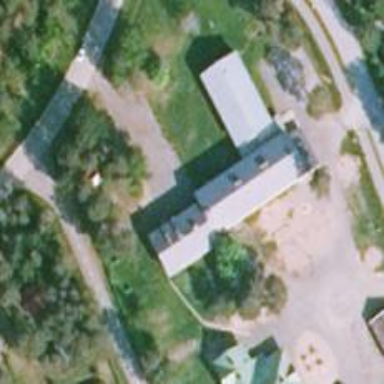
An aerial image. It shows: School building.